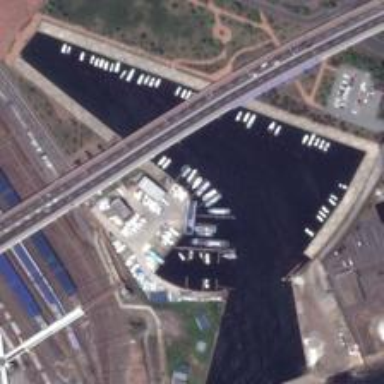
A port with many boats are near a railway station with viaduct over it .